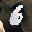
Label: 6